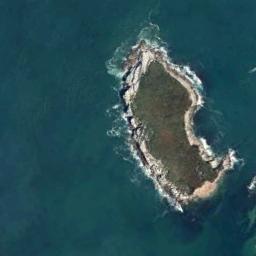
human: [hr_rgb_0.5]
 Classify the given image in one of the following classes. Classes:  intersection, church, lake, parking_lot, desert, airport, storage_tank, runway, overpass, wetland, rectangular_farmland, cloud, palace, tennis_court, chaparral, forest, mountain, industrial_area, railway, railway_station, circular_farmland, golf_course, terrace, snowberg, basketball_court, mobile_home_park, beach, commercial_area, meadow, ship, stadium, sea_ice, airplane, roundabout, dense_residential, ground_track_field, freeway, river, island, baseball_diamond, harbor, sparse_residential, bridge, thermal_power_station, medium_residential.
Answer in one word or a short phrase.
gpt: island